Field crop: maize
Growth stage: 2
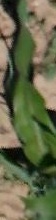
Species: maize